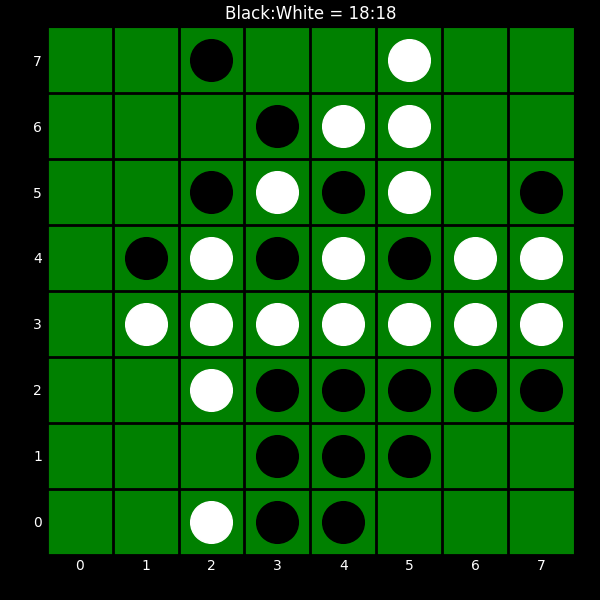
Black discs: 18
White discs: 18